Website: macys
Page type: account-selection
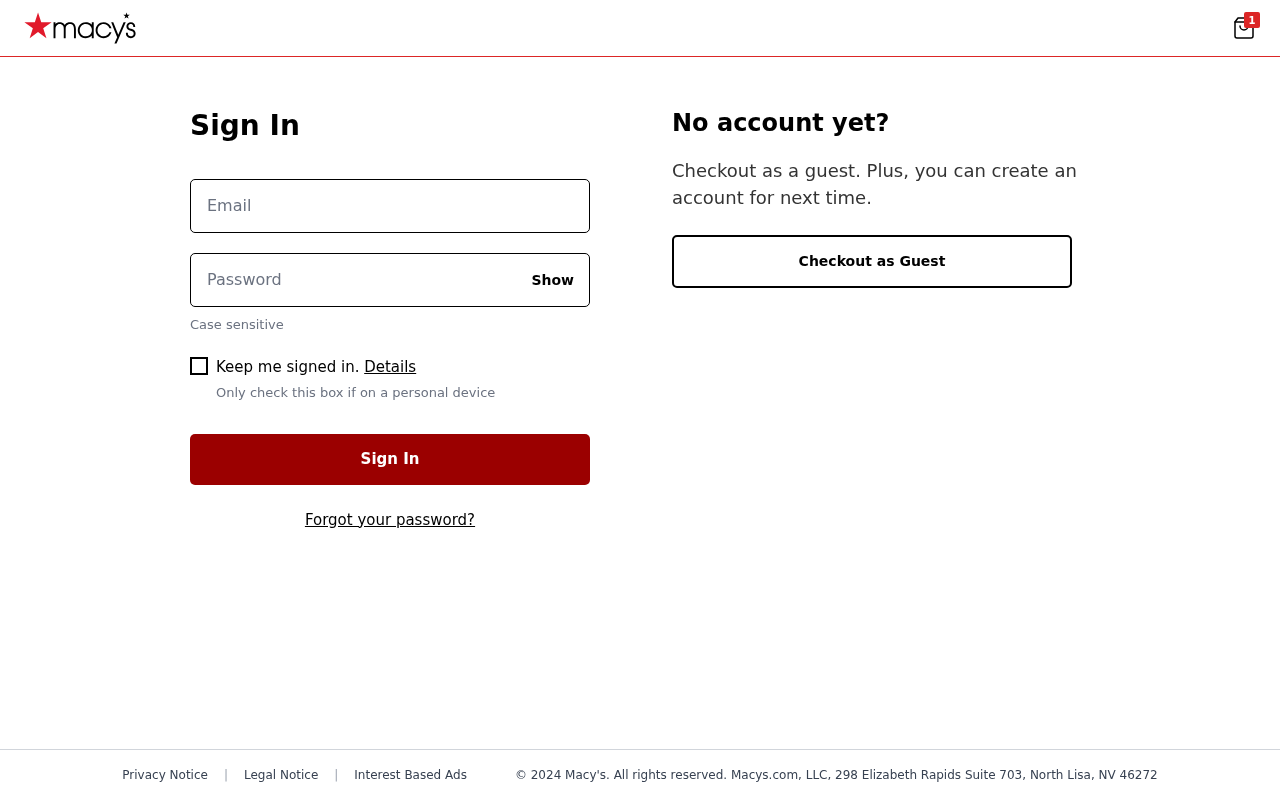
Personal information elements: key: PII_LOGIN_USERNAME
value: edward1913
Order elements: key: ORDER_NUM_ITEMS
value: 1